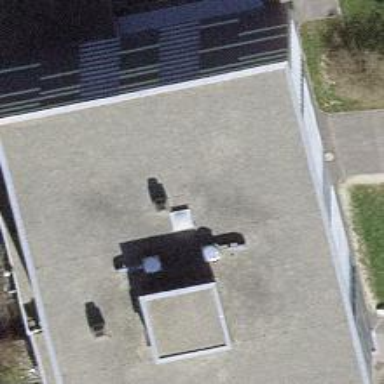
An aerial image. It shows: Building with flat roof.